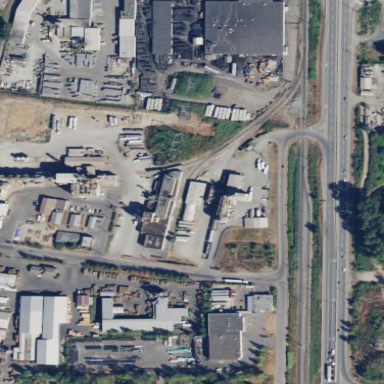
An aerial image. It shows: Industrial area with grinding mill. There are some works ongoing in the area.